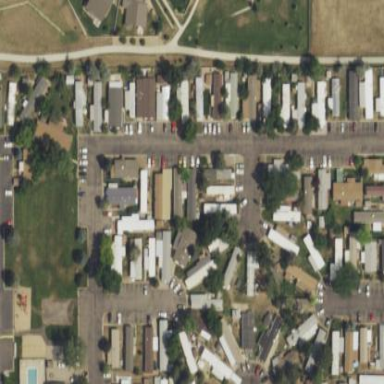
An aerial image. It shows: Residential area with mobile homes.